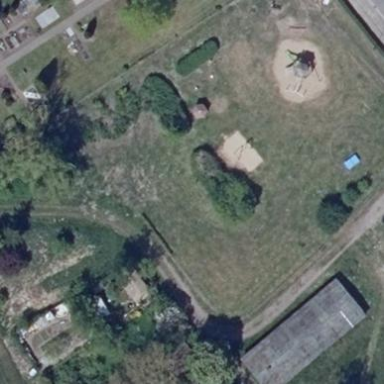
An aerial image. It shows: Playground area for leisure land.